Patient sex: M
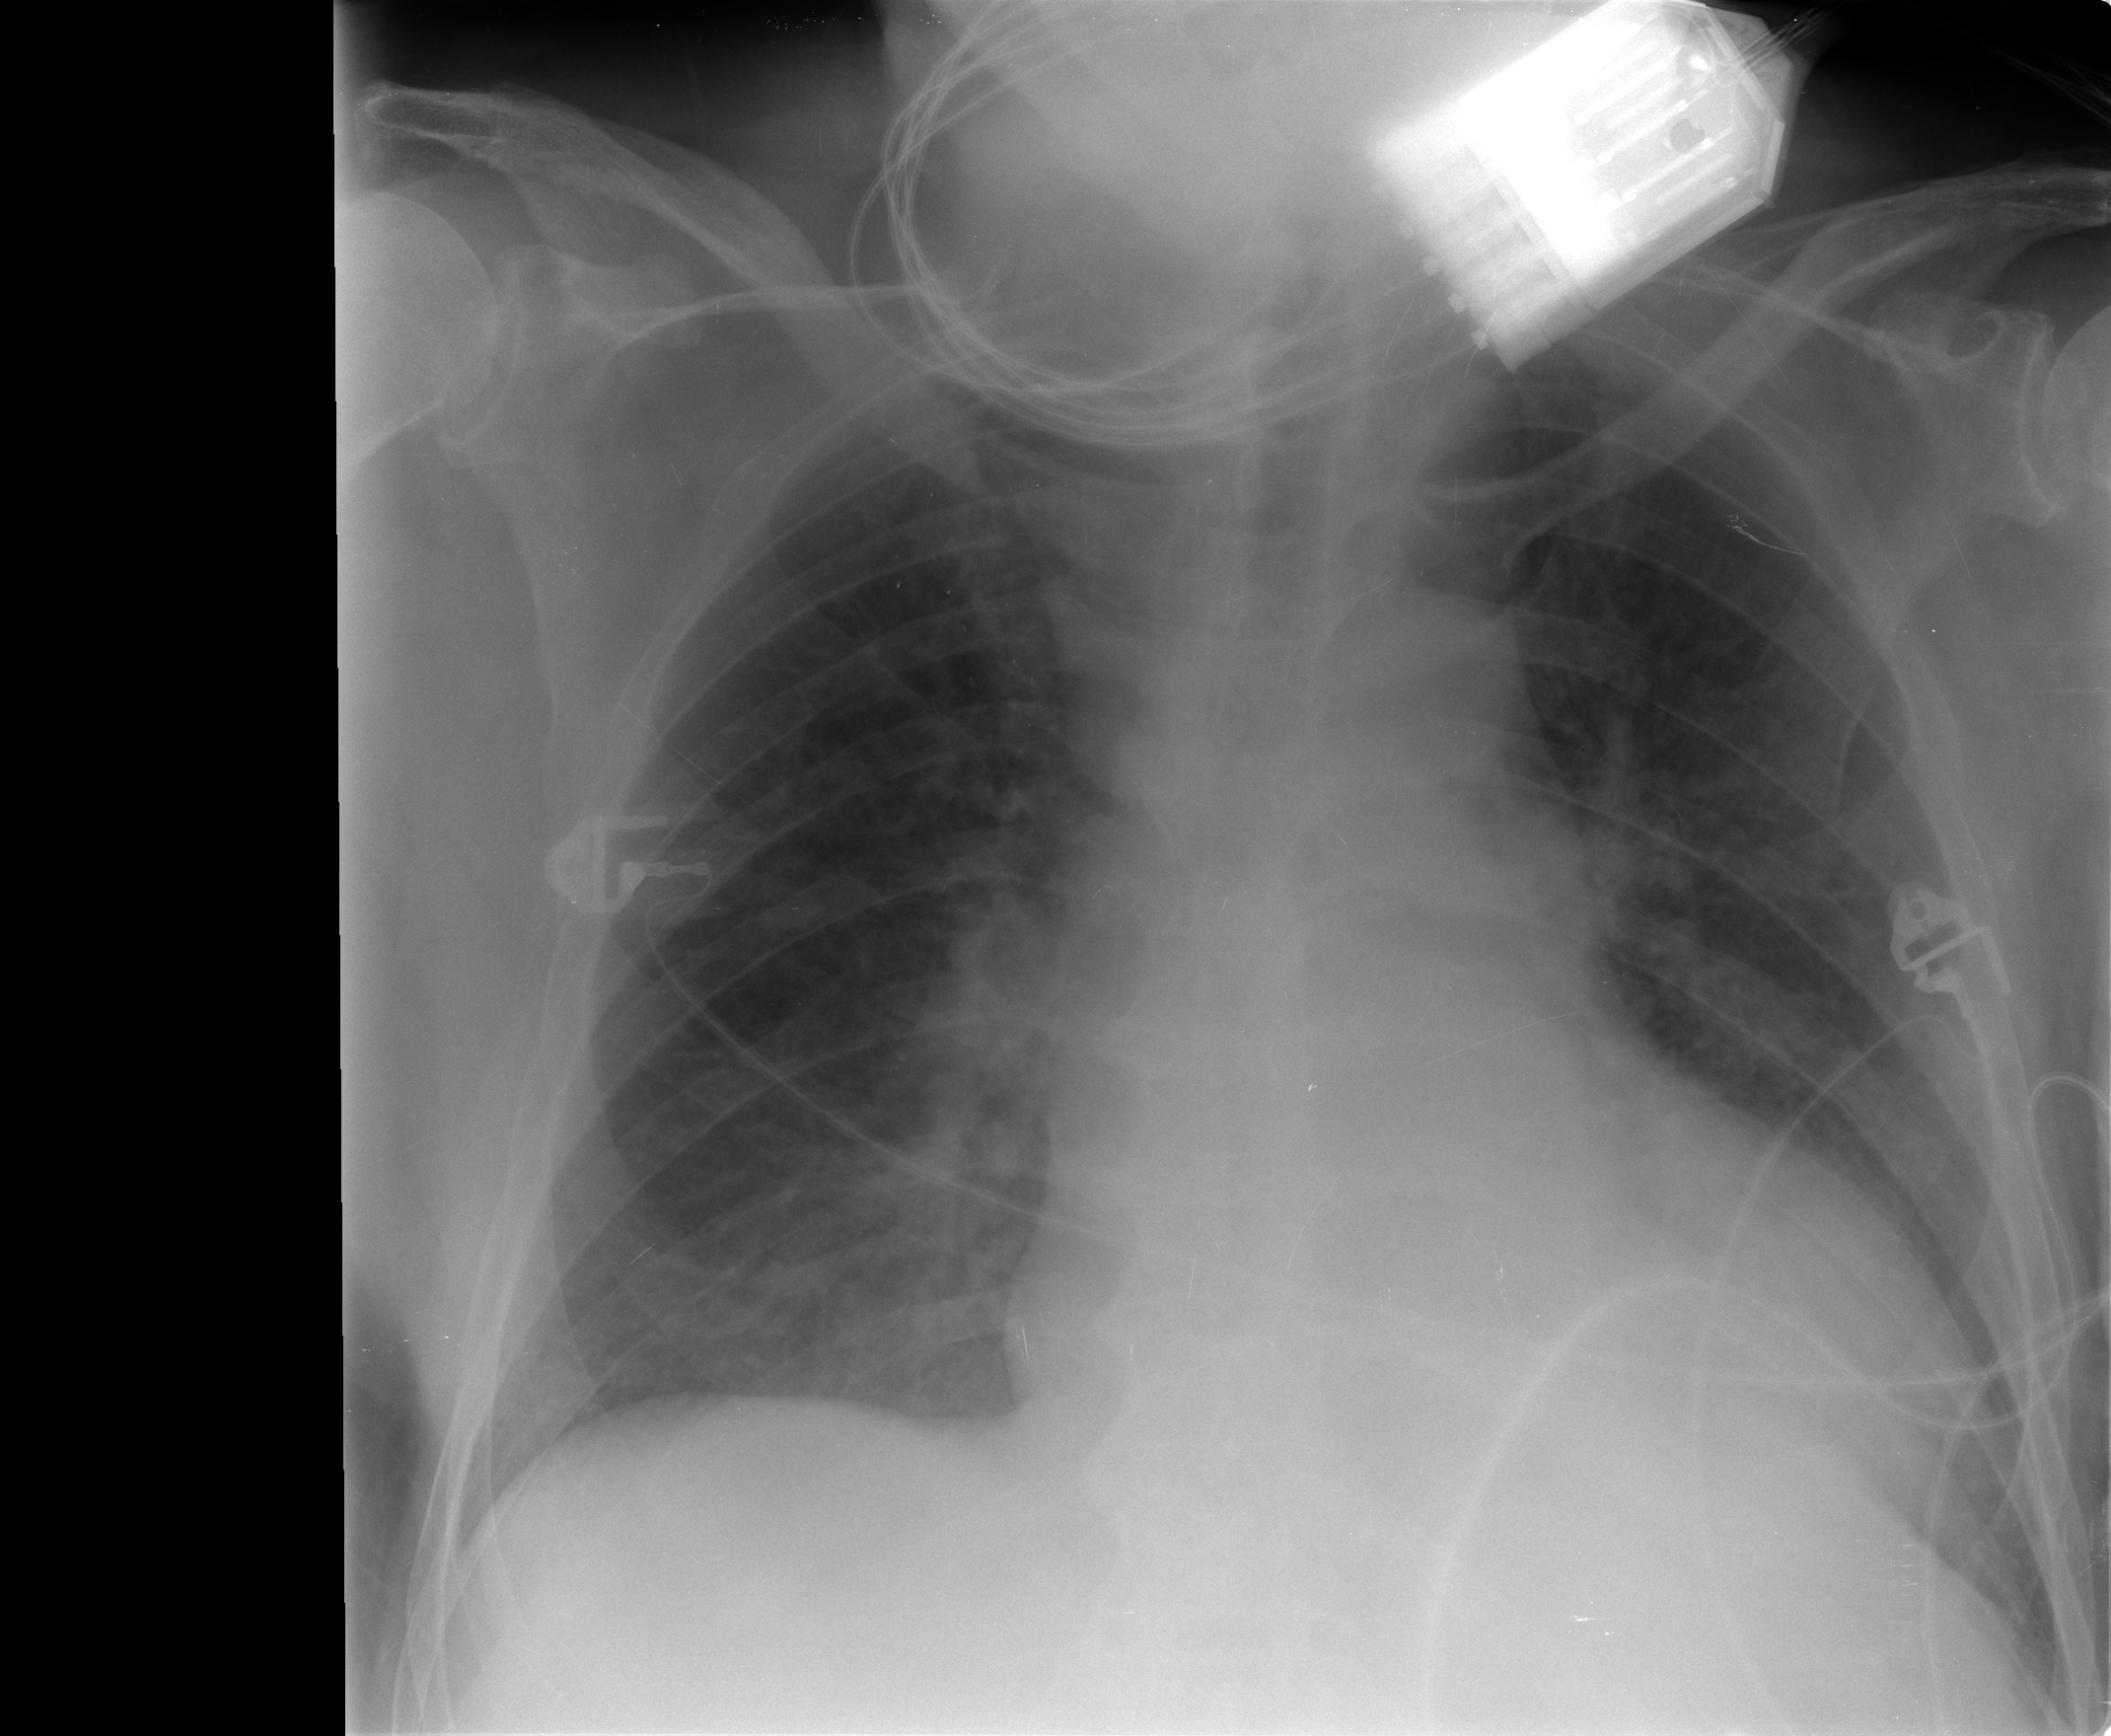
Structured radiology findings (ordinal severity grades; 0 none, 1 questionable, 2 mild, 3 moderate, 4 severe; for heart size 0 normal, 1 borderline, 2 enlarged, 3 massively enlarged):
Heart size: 2
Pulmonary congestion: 2
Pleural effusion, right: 0
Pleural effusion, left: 0
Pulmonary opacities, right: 1
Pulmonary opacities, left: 0
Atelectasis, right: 1
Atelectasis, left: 0